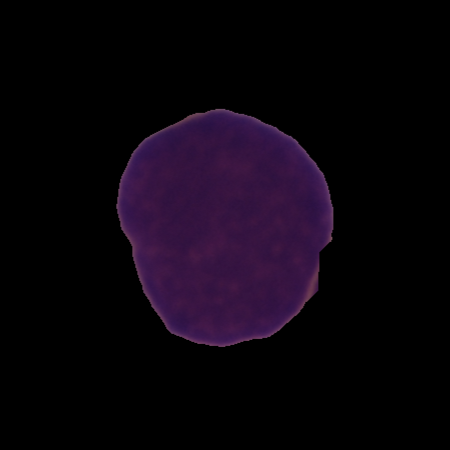
Label: cancer